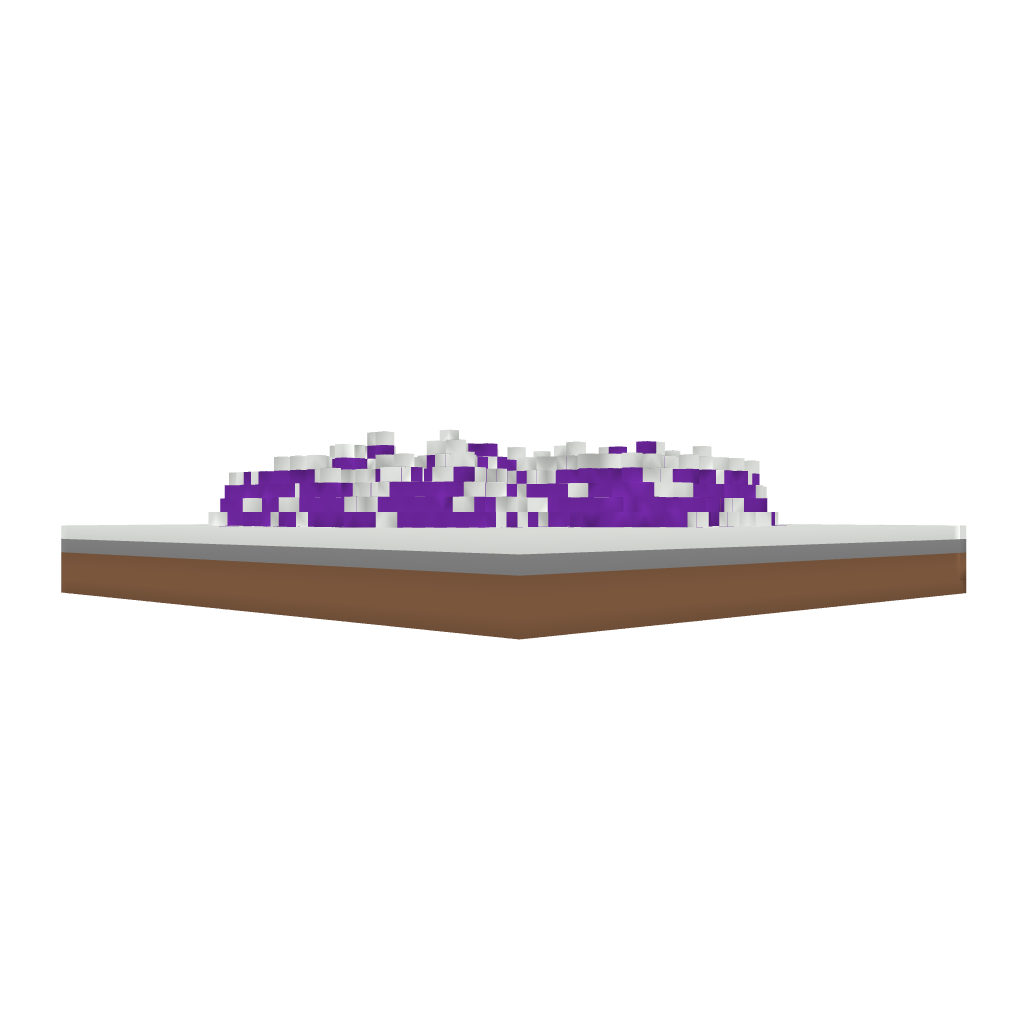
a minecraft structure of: Secret Room